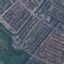
Land use / land cover: Residential